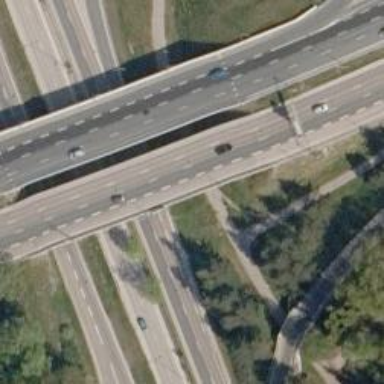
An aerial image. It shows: Bridge designed for mounting.